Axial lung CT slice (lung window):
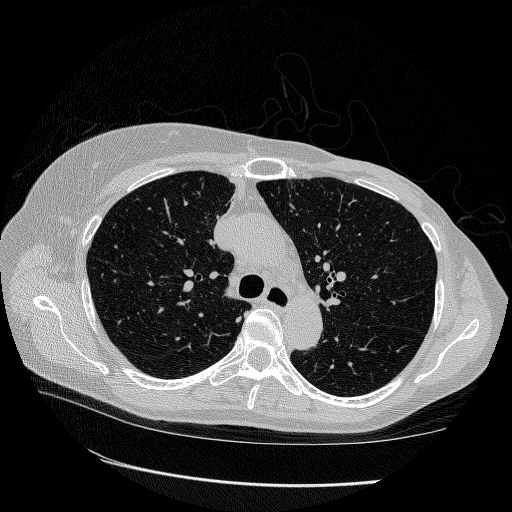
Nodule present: no